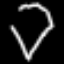
Label: diamond